Interaction volume radius: 5 \u00c5
Interaction volume height: 35 \u00c5
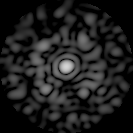
Disorder parameter: 0.8458